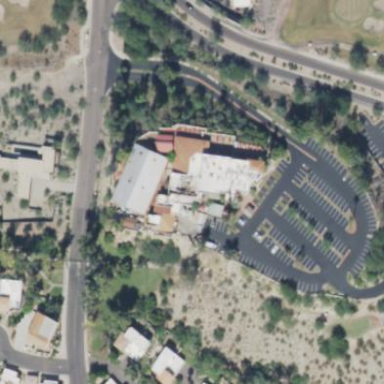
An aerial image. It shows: Restaurant in building.